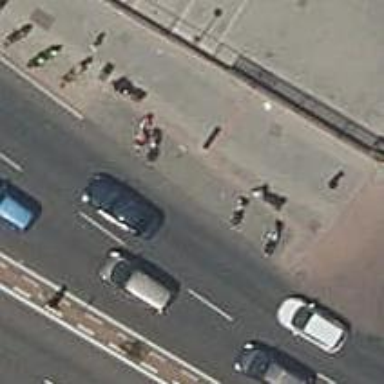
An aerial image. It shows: Motorcycle parking area.